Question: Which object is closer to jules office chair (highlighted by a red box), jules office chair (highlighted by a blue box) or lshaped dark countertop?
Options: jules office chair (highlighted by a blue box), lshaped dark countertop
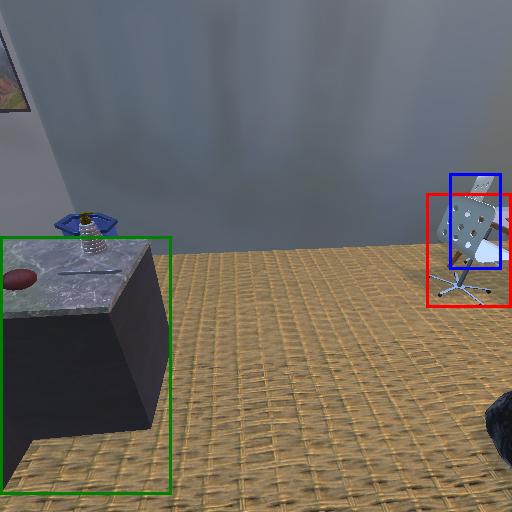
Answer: jules office chair (highlighted by a blue box)